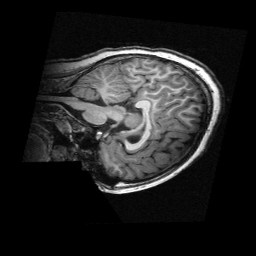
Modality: T1w
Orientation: sagittal
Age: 9
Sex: female
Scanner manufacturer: siemens
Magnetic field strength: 3 T
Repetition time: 2.3 s
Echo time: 0.00336 s